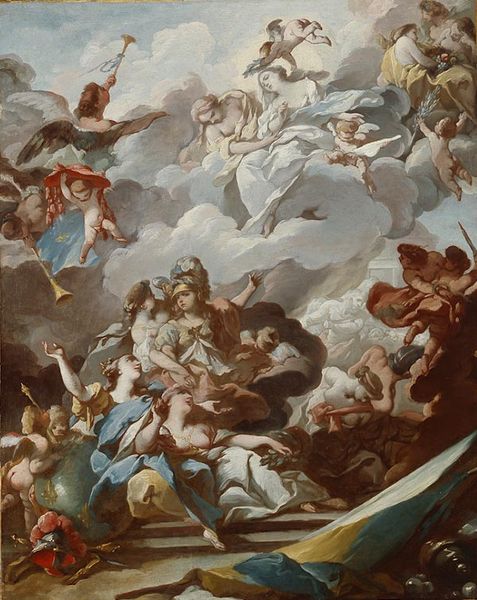
Titel: Allegorie auf den Frieden von Wien 1735
Künstler: Michel-François Dandré-Bardon
Standort: Karlsruhe
Institution: Staatliche Kunsthalle Karlsruhe
Schlagwörter: blau, dunkel, flügel, gemälde, gott, himmel, kampf, nackt, weiß, wolken, frauen, gelb, menschen, braun, bunt, frau, männer, rot, wolke, arm, arme, barock, faru, erde, kirche, sonne, gewand, gold, personen, kinder, engel, putte, putto, farbig, perspektive, fahne, krieg, treppe, treppen, stufe, stufen, zeigen, angel, kugel, helm, mythologie, krieger, ehre, fanfaren, trompeten, deckengemälde, fresko, fanfare, posaune, putten, maria, globus, mars, putti, himmelfahrt, behelmt, weltkugel, apotheose, trompete, boucher, deckenbemalung, ruhm, fresk, erdball, #weiß, rennaicance, alligorie